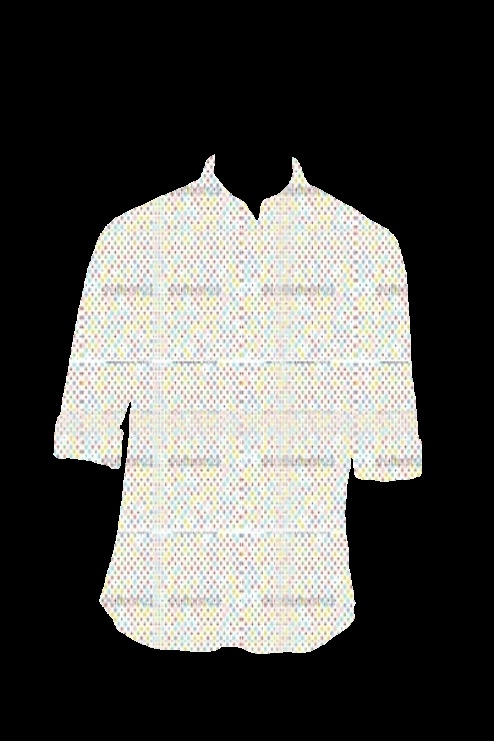
white polka dot button up tee